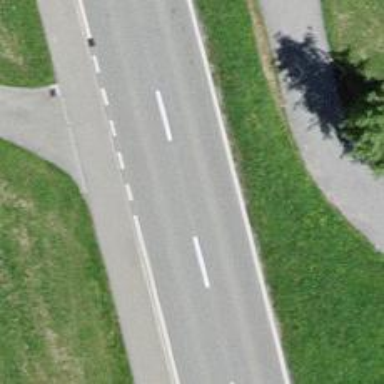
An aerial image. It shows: Secondary road with asphalt surface.